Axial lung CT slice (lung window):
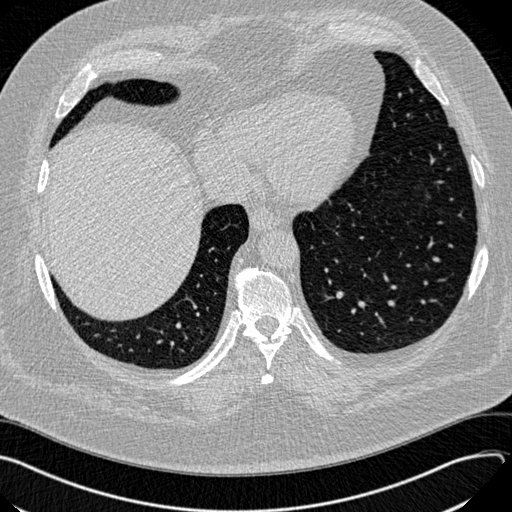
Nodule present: no